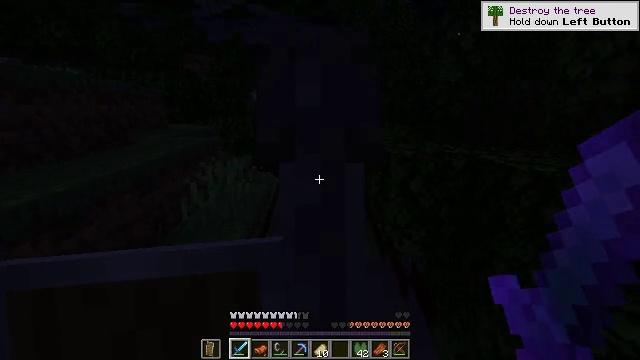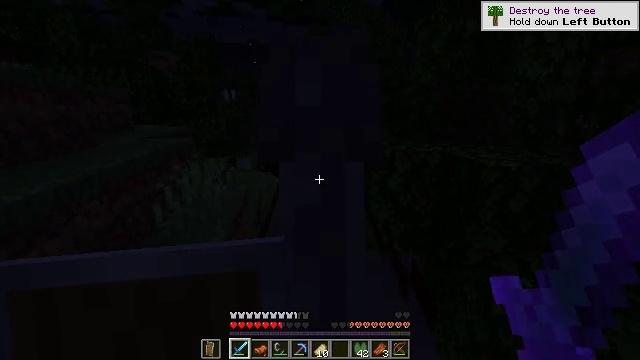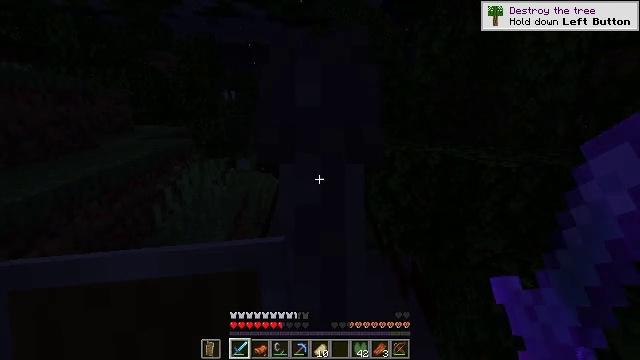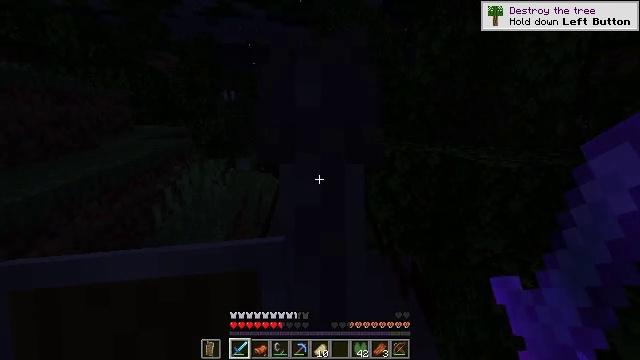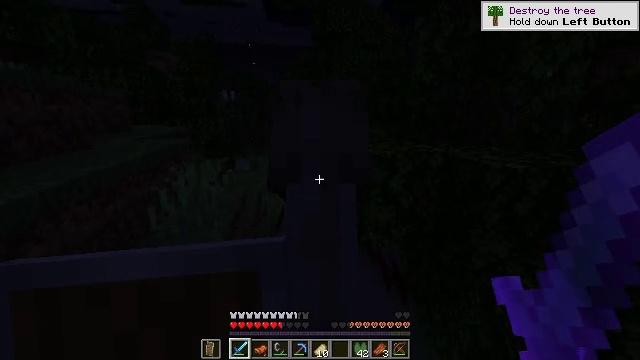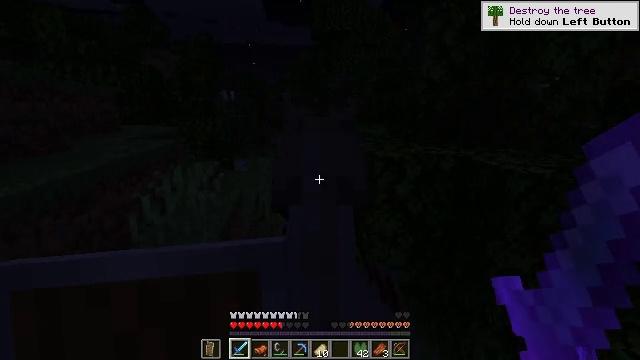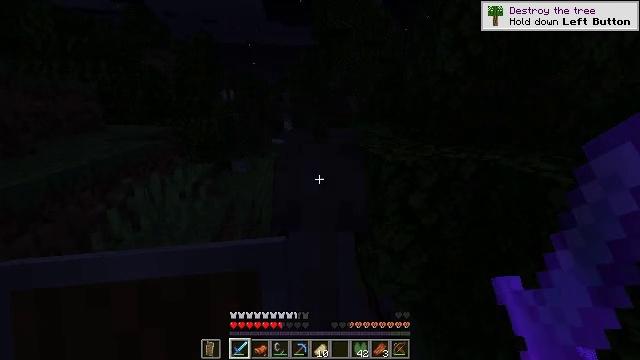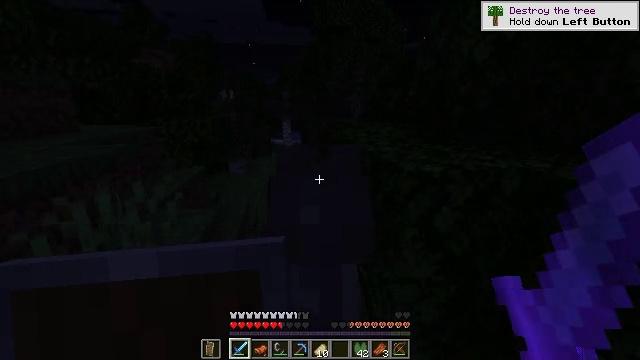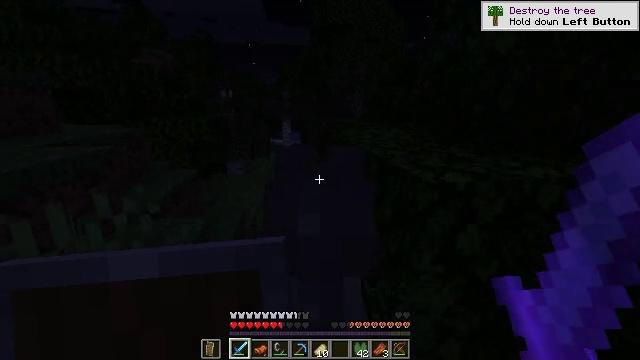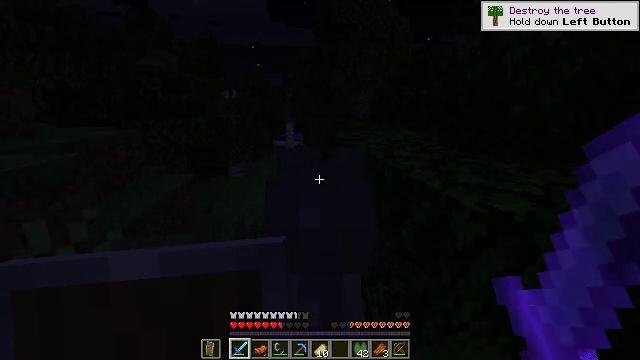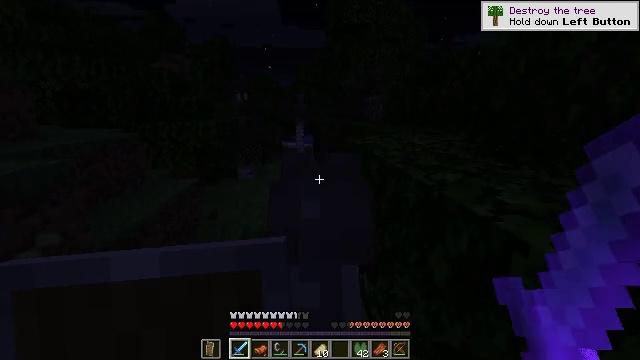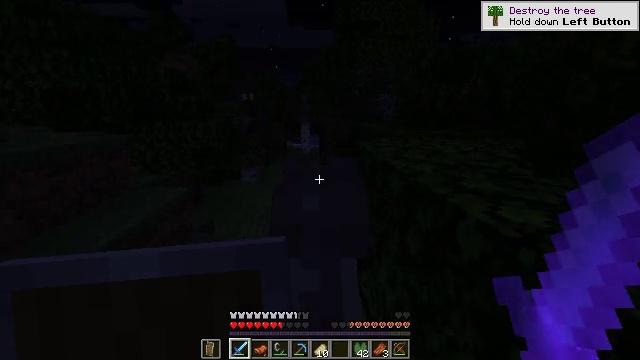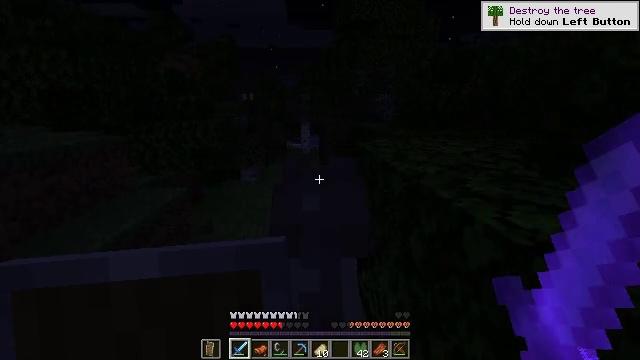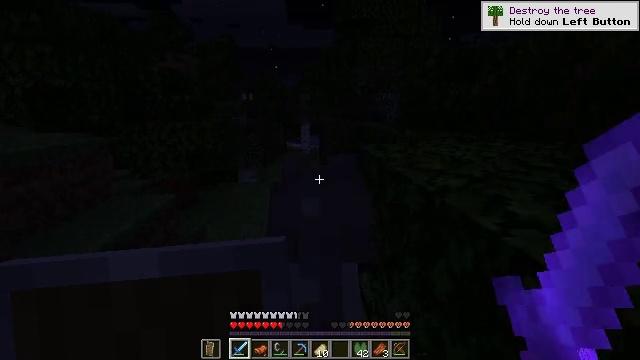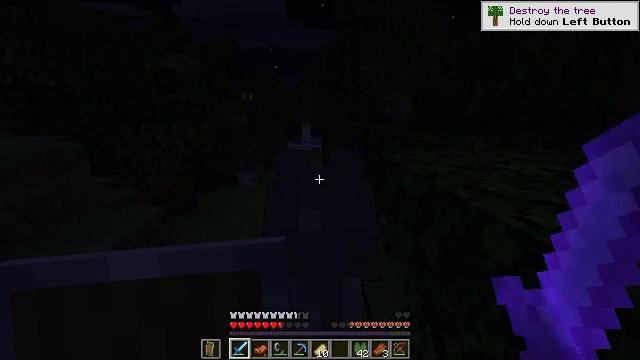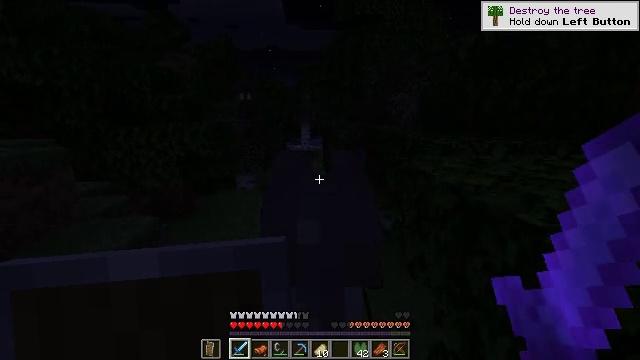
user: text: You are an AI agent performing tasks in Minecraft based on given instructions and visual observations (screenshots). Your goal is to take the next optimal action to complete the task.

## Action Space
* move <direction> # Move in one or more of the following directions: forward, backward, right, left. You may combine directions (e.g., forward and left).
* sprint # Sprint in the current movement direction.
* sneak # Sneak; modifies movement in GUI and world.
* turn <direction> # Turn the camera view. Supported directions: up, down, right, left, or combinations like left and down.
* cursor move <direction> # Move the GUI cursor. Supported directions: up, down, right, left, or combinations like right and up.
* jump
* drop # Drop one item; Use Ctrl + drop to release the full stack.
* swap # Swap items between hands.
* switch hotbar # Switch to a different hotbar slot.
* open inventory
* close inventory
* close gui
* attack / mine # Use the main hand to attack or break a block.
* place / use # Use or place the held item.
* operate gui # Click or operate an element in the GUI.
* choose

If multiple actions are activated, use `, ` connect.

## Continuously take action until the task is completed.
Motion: motion action
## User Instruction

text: Clear birch leaves to get saplings.
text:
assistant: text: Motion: move forward
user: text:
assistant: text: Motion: move forward
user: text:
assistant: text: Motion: move forward
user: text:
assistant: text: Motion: move forward
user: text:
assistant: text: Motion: move forward
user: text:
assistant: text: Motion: move forward
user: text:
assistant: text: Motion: move forward
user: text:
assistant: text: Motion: move forward
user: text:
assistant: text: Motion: move forward, turn left
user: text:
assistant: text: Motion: move forward, turn left
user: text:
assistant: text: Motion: move forward
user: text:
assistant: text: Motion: move forward and move left
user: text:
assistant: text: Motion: move forward and move left
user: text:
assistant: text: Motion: move forward and move left
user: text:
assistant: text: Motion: move forward
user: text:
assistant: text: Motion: move forward
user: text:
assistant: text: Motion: move forward
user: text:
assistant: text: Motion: move forward
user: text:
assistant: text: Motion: move forward
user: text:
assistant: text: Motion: move forward
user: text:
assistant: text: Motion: move forward
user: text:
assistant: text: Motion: move forward
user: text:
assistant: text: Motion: move forward
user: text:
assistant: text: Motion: move forward
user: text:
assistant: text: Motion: move forward
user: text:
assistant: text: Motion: move forward
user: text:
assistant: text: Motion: move forward
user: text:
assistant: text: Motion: move forward
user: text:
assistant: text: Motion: move forward
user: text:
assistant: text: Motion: move forward, turn left